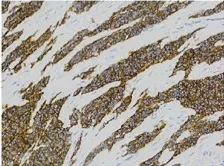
Pathology findings. (G) CD56 is positive on immunohistochemistry staining.
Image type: pathology (immunostaining)